Question: I'm completely new at VBS scripts, however I prepared one to monitor Dynamics AOS service.
'''
while ((Get-Service -name "AOS60*").status -eq "Running")
{Start-Sleep -s 30}
Send-MailMessage -From AOSmonitor@abc.com -To hub.pia@abc.com -Body "AOS Stopped" -Subject "AOS3 stopped" -SmtpServer 89.216.216.116
'''
It works fine when I paste it into PowerShell and I get an email, but when I save it into file 'aos.vbs' and try to run it.
Any idea what I do wrong?
Similar way when I try to run this script in Task Scheduler (basic task, one time) it stays in Running and no email sent.

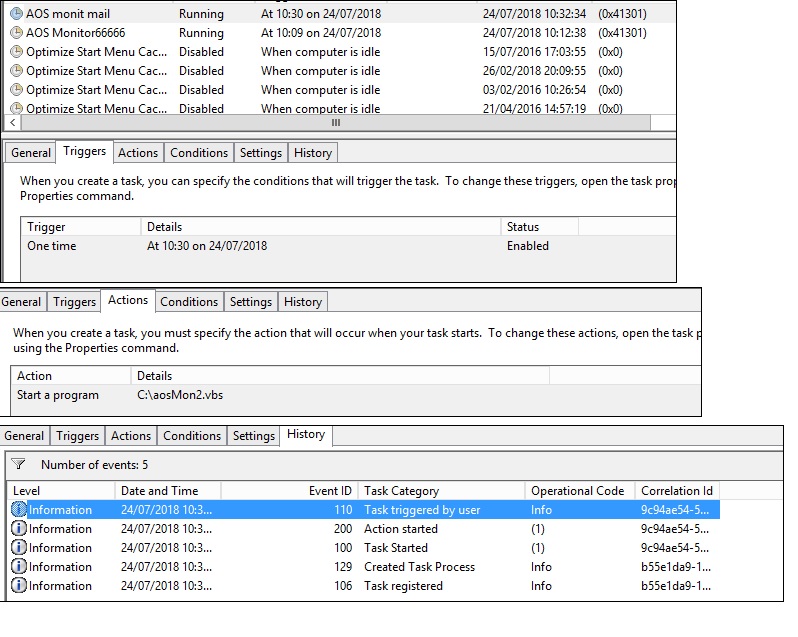
Answer: The PowerShell file extension is '.ps1' and should be saved with the encoding 'UTF8-bom'. 'vbs' is short for visual basic script, which is in any way synonymous with PowerShell. You should be able to save your contents into a 'filename.ps1' file and run it from the scheduler directly.
'filename.ps1'
'''
do {
Start-Sleep -Seconds 30
} while ((Get-Service -Name 'AOS60*').Status -eq 'Running')
$mailArgs = @{
From = 'AOSmonitor@abc.com'
To = 'hub.pia@abc.com'
Subject = 'AOS3 stopped'
Body = 'AOS Stopped'
SmtpServer = '89.216.216.116'
}
Send-MailMessage @mailArgs
'''
From here, you can set up the scheduled task. In 'Action':
'Program/script:'
'''
%SYSTEMROOT%\System32\WindowsPowerShell1.0\powershell.exe
'''
'Add arguments (optional):'
'''
-NoProfile -NonInteractive -File "PATH\TO
ilename.ps1"
'''
---
Footnote: if you run into issue with execution policies, you can add
'''
-ExecutionPolicy Bypass
'''
to the arguments (before '-File') to get around that.